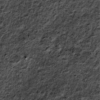
Label: not_dusty